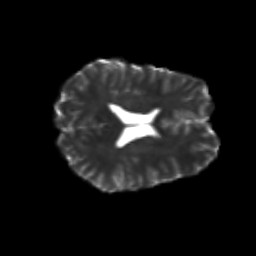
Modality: T2w
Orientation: axial
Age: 20
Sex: female
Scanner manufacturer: siemens
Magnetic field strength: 3 T
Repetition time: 3.5 s
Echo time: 0.125 s